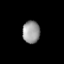
Tissue: lung
Cell type: Endothelial cells
Senescence score: 0.5838
Nuclear area (px): 382
Mean DAPI intensity: 151.136